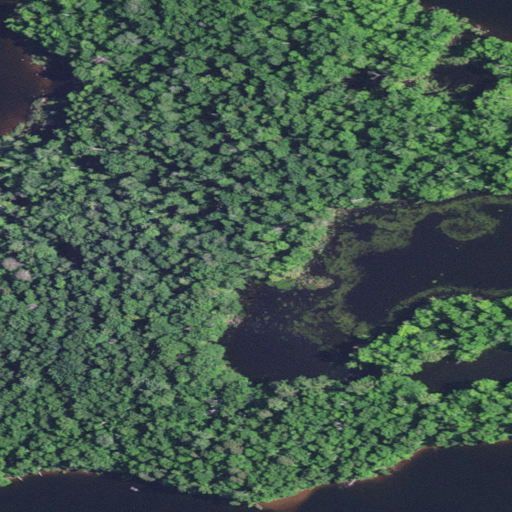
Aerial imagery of island in Wisconsin named Big Banana Island containing deciduous forest, woody wetlands, open water, mixed forest, herbaceous wetlands, grassland, and evergreen forest